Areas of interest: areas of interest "Yuantuo · Oak City"
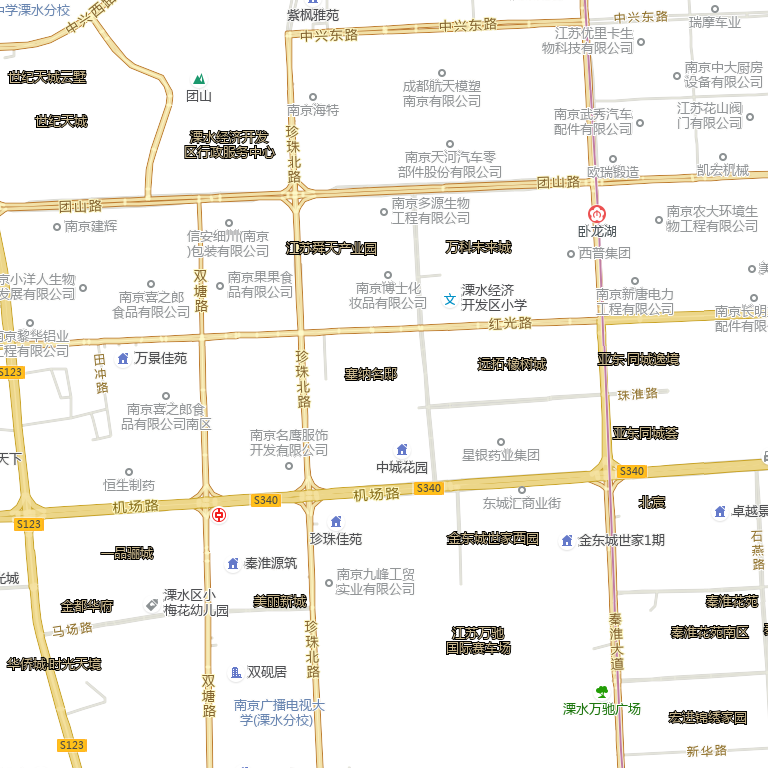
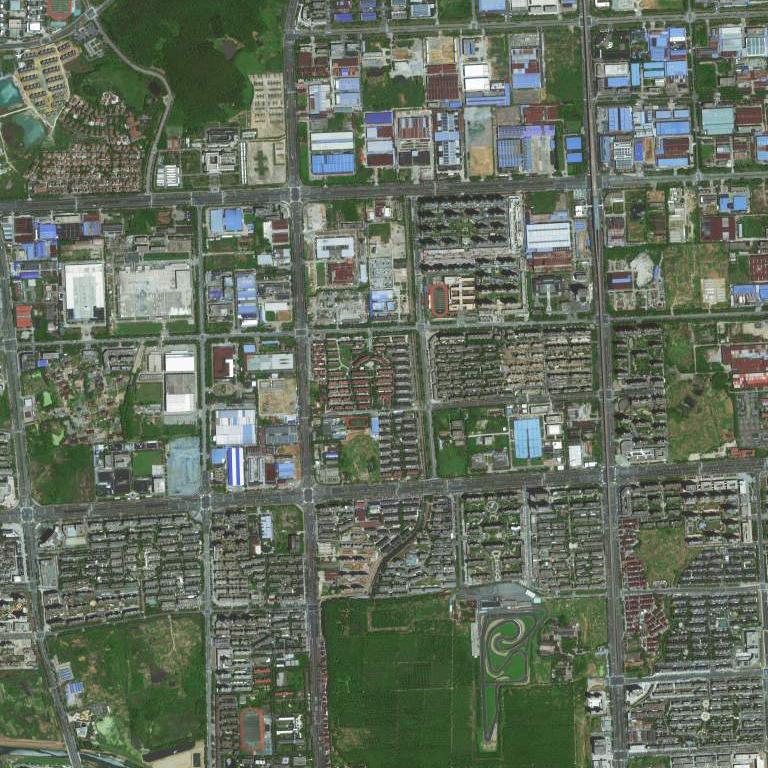